Field crop: tomato
Growth stage: 1
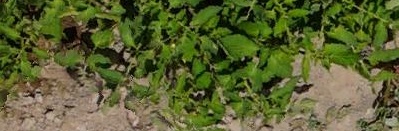
Species: tomato